RGB frame:
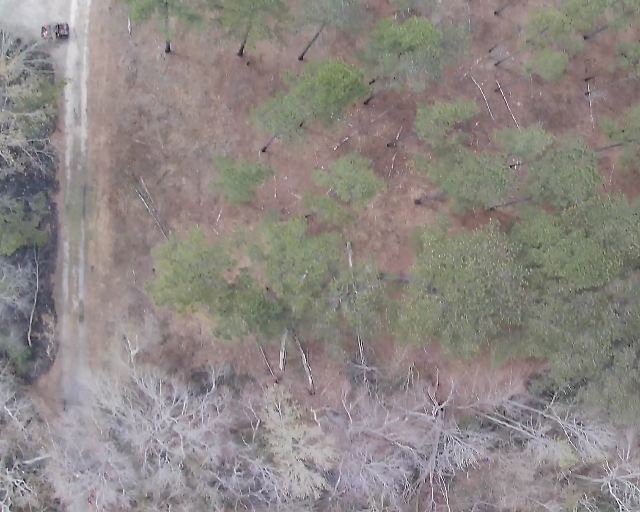
Thermal frame:
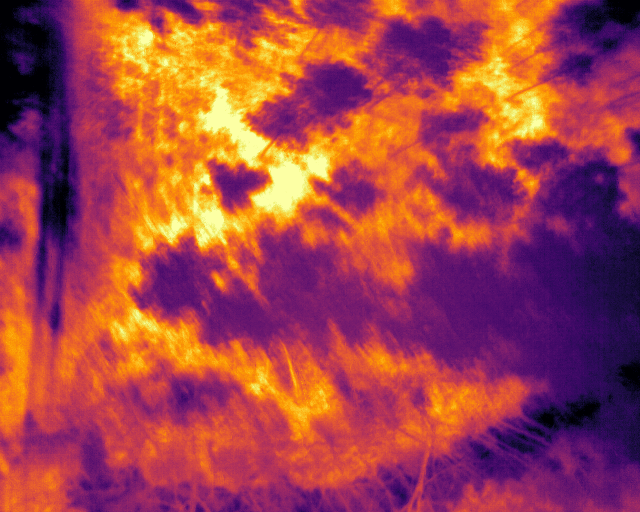
Captured: 2026-02-26 03:06:30
Pixels at or above 80 °C: 0 (fraction of frame: 0)